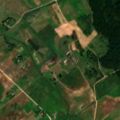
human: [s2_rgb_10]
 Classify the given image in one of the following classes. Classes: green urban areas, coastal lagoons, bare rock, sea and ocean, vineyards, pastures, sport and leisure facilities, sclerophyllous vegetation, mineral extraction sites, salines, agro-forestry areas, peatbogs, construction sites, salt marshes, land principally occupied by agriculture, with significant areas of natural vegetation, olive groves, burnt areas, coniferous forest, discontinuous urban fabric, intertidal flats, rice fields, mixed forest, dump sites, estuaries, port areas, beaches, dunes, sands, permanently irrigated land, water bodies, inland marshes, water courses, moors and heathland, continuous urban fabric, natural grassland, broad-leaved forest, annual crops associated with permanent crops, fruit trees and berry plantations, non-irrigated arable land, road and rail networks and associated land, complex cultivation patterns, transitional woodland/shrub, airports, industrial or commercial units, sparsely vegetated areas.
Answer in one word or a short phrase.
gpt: non-irrigated arable land, pastures, complex cultivation patterns, broad-leaved forest, mixed forest